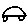
Label: car